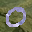
Label: 0